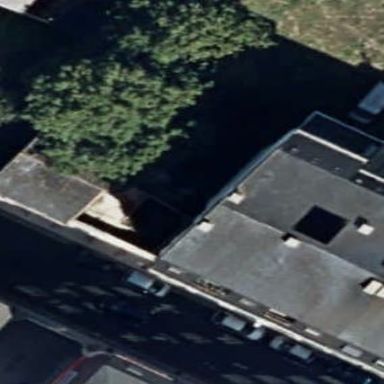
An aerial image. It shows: Detached building.